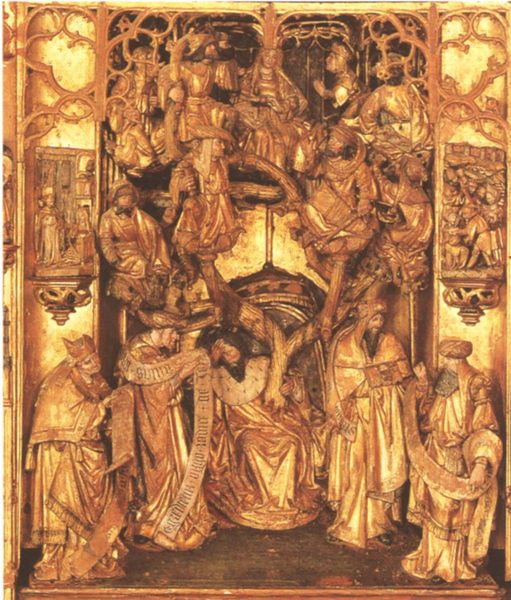
Titel: Retabel aus Pailhe
Standort: Herstellungsort: Antwerpen (EU - NL)
Institution: Brüssel, Musée Royal - Art et Histoire
Schlagwörter: baum, gemälde, hand, mann, umhang, frauen, menschen, sitzen, frau, holz, männer, menge, bart, bibel, hermelin, bild, ast, kirche, gewand, gold, gewänder, krone, skulptur, statue, relief, figuren, könig, papst, detail, buch, nonne, kardinal, altar, schnitzerei, rolle, heiligenschein, gotisch, jesus, mittelalter, könige, heilige, jünger, heilig, maria, turban, prophet, geschnitzt, krippe, maßwerk, spruchband, retabel, schnitzaltar, schriftband, apostel, evangelium, stammbaum, schriftbänder, riemenschneider, astwerk, ltar, schongauer, rankwerk, heilige könige, gotische, sxhnitzen, tryprichon